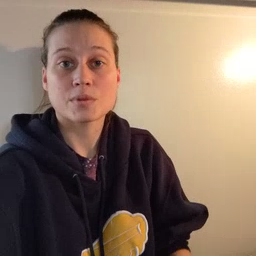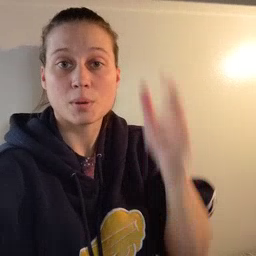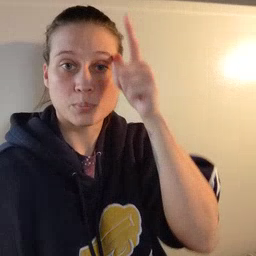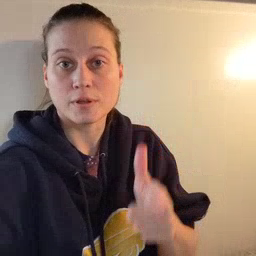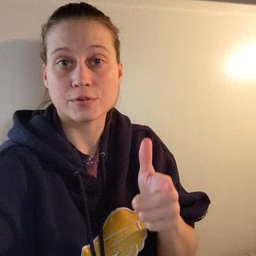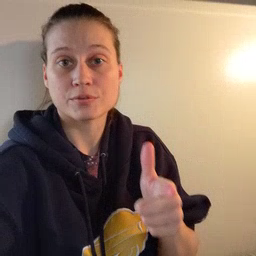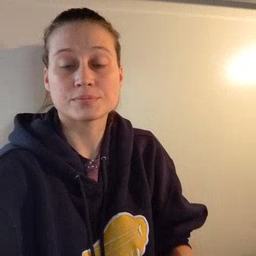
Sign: brother